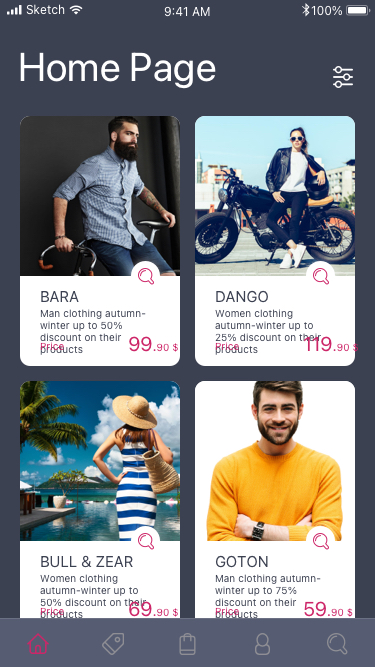
Text in this UI design:
Man clothing autumn-winter up to 50% discount on their products
BARA
99.90 $
Price
Women clothing autumn-winter up to 25% discount on their products
DANGO
119.90 $
Price
Women clothing autumn-winter up to 50% discount on their products
BULL & ZEAR
69.90 $
Price
Man clothing autumn-winter up to 75% discount on their products
GOTON
59.90 $
Price
Home Page